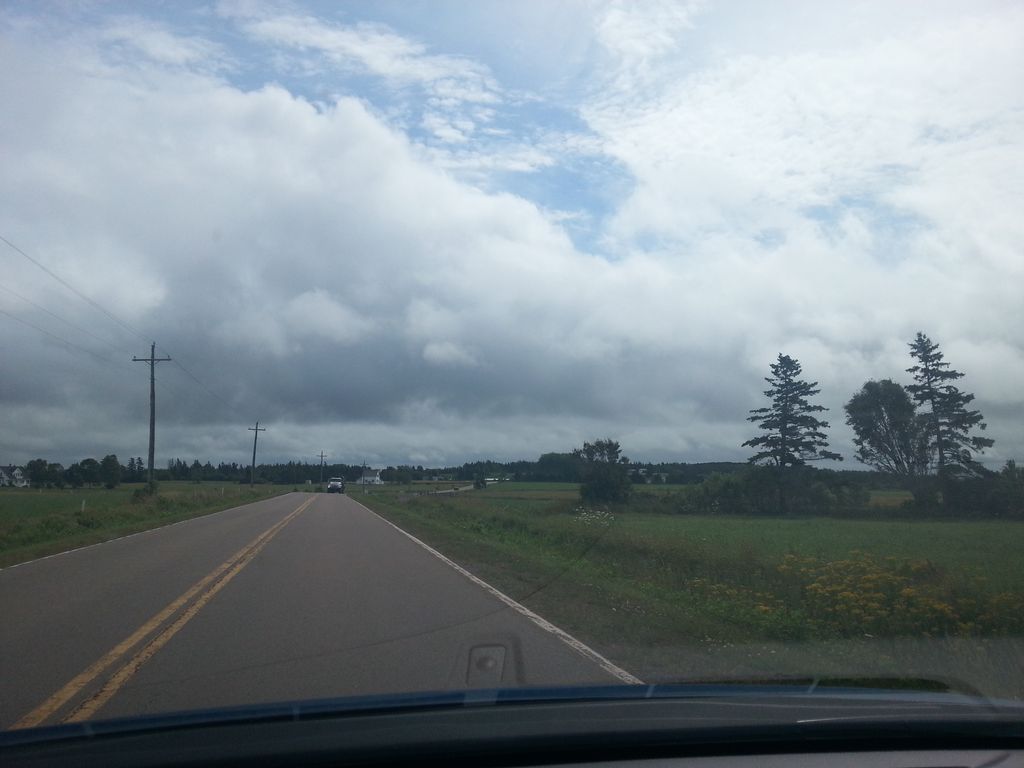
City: charlottetown